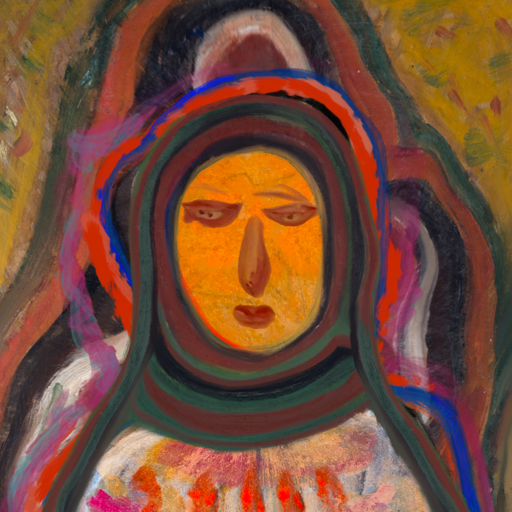
Background: AfterRaid, Head And Neck Front: Sisters, Face Front: Pious_Lady, Bust: Childish, Hair Front: Experience, Head Accessory: After_Raid_Scarf, Second Necklace: Blank, Necklace: Blank, Baby: Blank